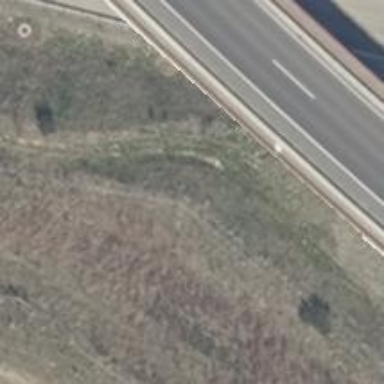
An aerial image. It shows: Track road.